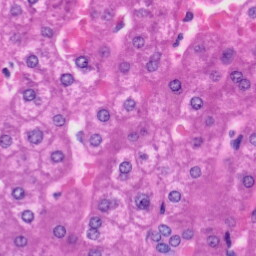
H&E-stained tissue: Liver